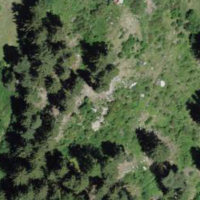
EUNIS habitat code: 43
Species observed at this site:
Melitaea athalia